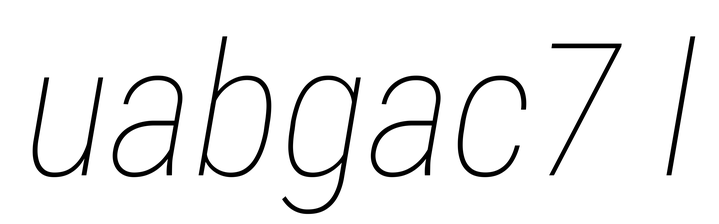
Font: Roboto-Italic_Condensed_Thin_Italic